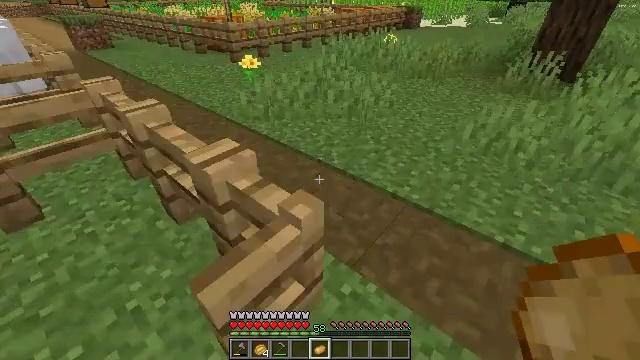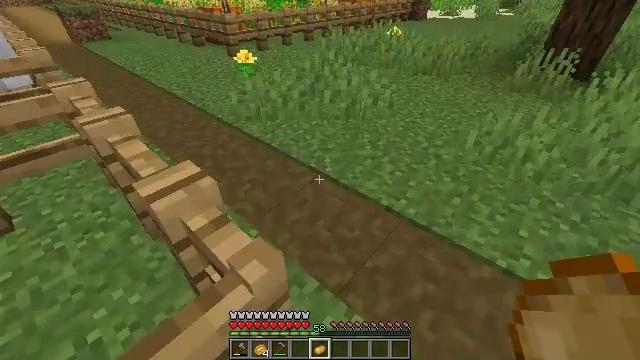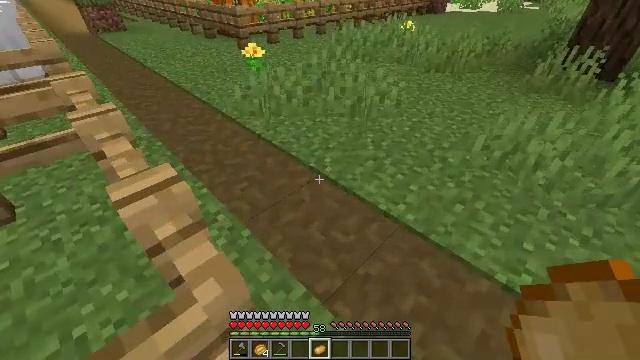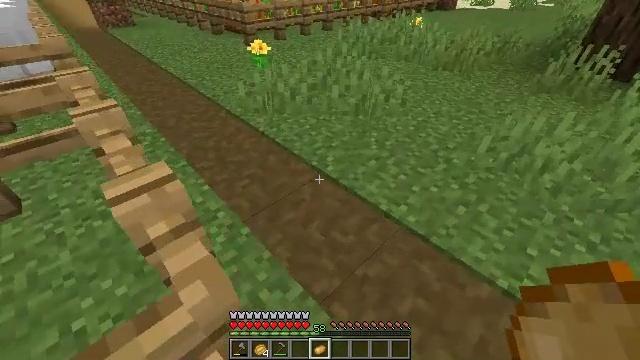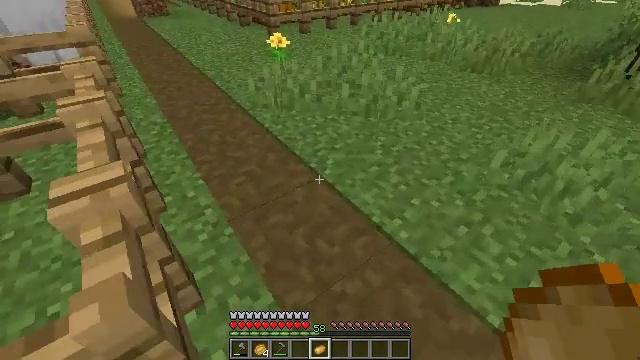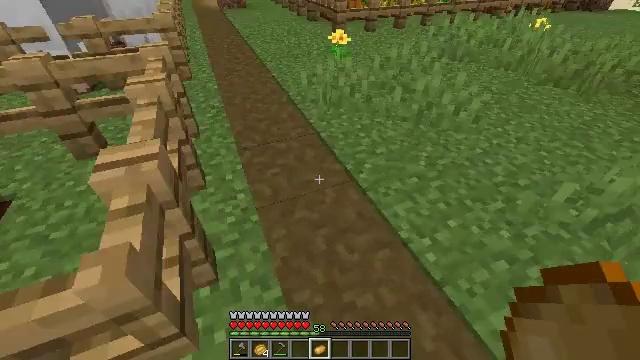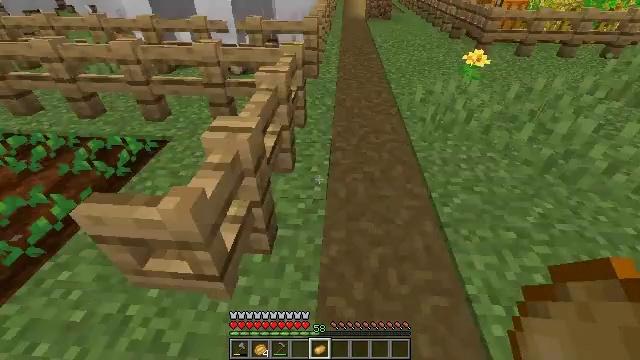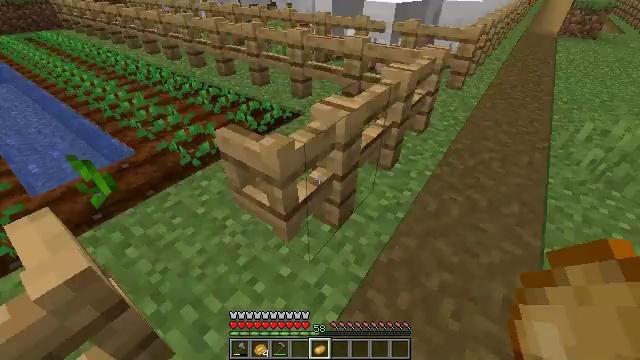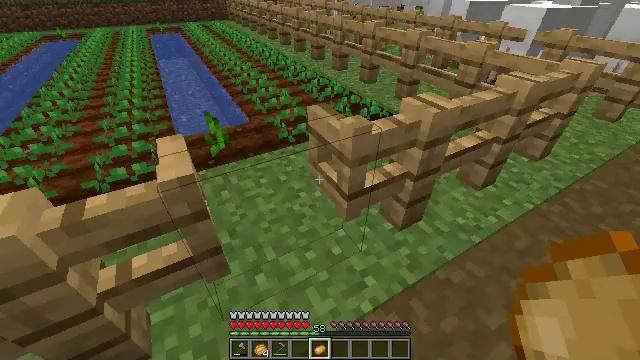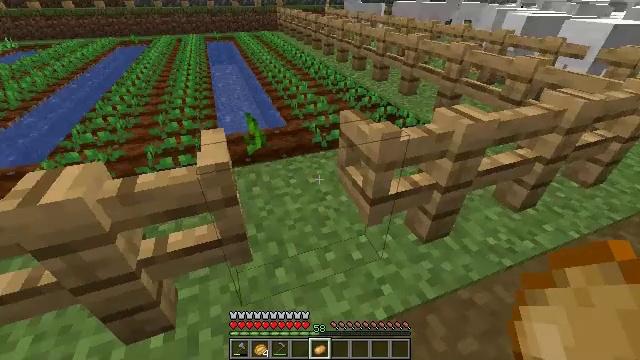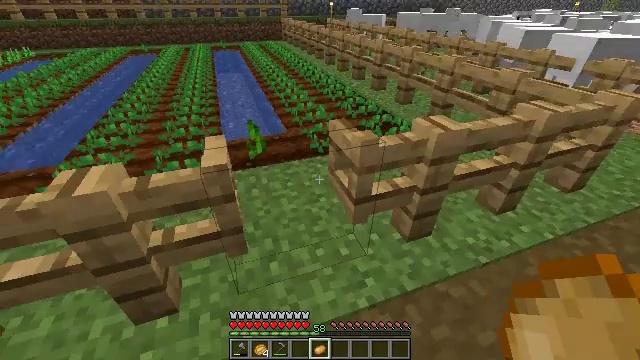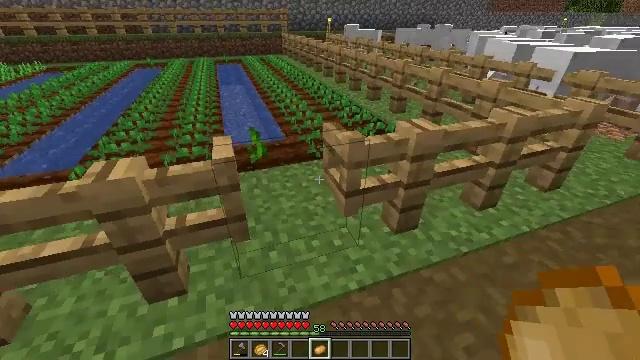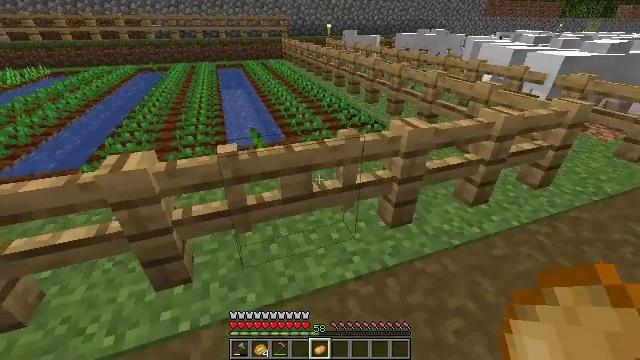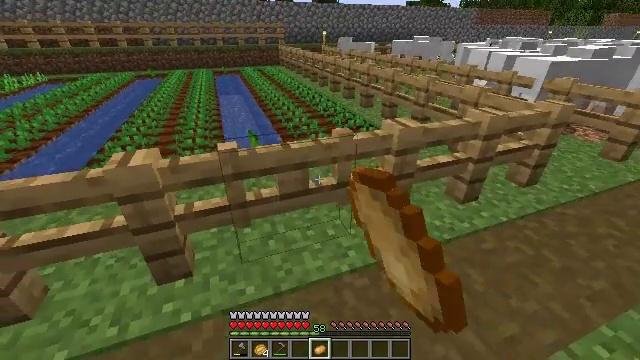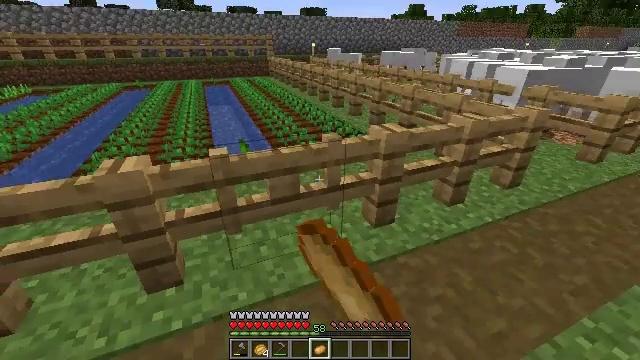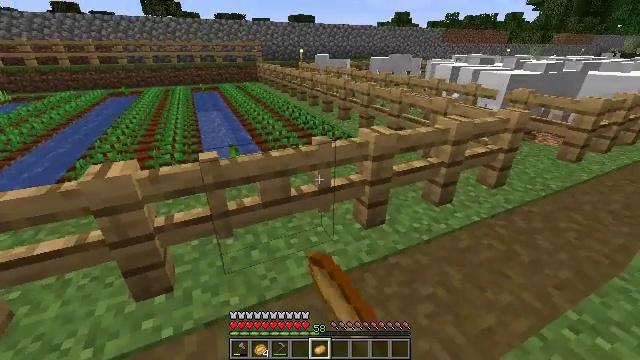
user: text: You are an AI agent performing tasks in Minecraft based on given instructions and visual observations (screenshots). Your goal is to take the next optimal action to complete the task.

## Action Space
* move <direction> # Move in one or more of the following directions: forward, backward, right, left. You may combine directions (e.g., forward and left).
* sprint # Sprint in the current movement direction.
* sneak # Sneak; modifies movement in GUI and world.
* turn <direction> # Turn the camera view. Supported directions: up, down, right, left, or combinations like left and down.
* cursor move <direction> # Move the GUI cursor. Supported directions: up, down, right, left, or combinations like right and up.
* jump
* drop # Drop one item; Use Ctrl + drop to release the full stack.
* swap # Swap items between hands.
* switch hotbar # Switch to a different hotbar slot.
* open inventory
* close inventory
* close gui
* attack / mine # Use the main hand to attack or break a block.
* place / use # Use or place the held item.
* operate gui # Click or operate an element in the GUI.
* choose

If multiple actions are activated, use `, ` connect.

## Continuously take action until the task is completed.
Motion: motion action
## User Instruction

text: Harvest a pumpkin from the field.
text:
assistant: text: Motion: move forward and move right, turn left and down
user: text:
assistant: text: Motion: move right, turn left and down
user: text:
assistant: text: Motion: move right, turn left
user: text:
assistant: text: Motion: move right, turn left and down
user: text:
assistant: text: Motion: move right, turn left
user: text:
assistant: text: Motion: move back and move right, turn left and up
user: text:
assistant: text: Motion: move back and move right, turn left
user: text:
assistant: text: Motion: move back and move right, turn left
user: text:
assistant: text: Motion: move back and move right, turn left and up
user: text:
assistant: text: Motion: move back, turn left and up
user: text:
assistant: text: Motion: move back, turn up
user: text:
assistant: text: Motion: use / place
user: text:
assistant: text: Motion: turn up, use / place
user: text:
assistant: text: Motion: turn right and up, use / place
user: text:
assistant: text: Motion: move forward, turn right and up
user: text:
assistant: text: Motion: move forward, turn right and up
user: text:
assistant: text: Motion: move forward, turn right and up
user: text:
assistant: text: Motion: move forward and move right, turn right
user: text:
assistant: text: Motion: move forward and move right, turn right
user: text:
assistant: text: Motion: move forward, turn up
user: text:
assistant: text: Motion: move forward, turn right and up
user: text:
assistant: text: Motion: move forward, turn right
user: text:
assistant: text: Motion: move forward
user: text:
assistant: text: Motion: move forward
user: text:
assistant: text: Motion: move forward, turn down, switch to hotbar 1
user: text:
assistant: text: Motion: move forward, turn right, switch to hotbar 1
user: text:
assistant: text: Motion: move forward, turn right, switch to hotbar 1
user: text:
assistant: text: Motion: move forward, switch to hotbar 1
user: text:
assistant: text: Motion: move forward
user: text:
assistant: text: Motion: move forward